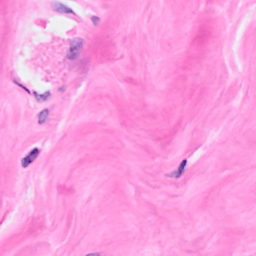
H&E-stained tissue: Breast